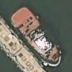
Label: Towing_vessel